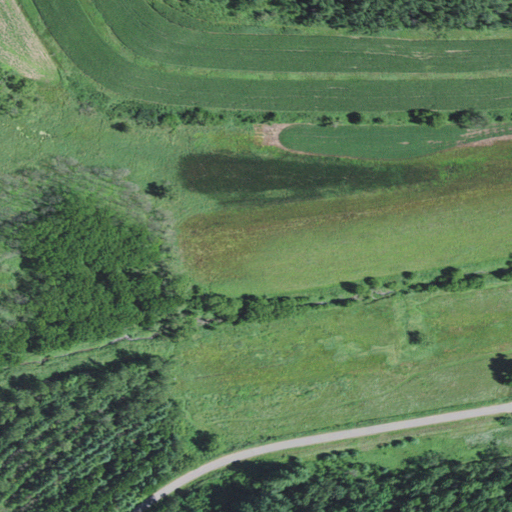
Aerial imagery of valley in Wisconsin named Joos Valley containing cultivated crops, deciduous forest, woody wetlands, pasture, open development, mixed forest, low intensity development, and medium intensity development